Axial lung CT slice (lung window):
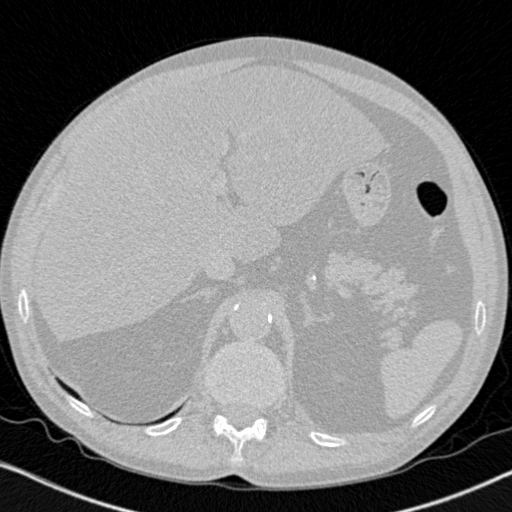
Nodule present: no